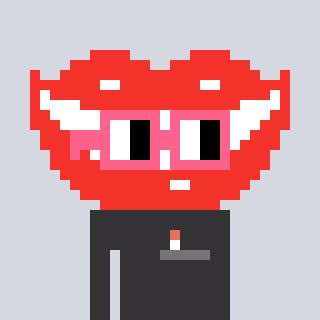
a pixel art character with square pink glasses, a smile-shaped head and a grayscale-colored body on a cool background